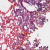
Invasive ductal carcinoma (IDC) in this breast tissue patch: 0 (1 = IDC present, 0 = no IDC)